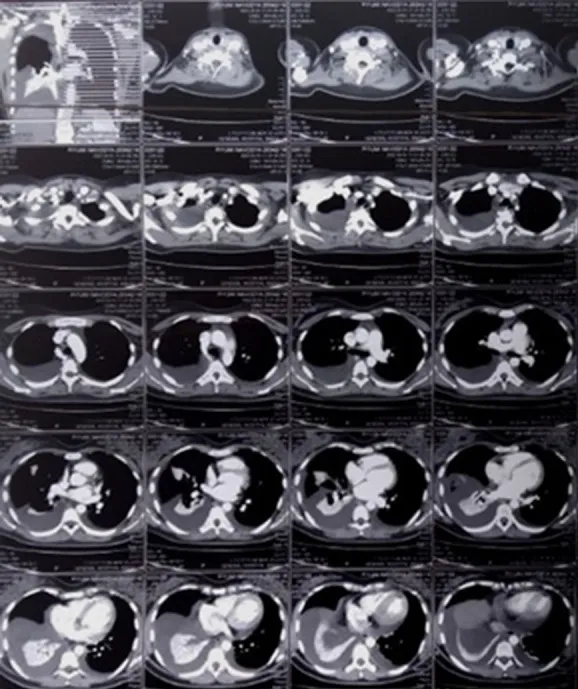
CECT chest-collapsed consolidation of the right middle lobe of the lung with bilateral pleural effusions.
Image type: radiology (ct)